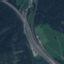
Label: Highway